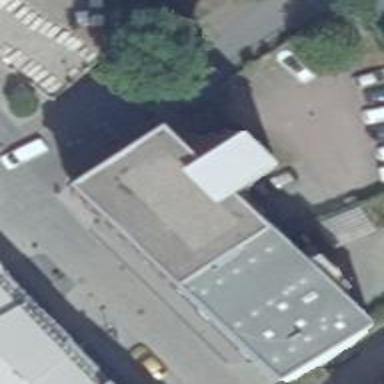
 colored in tan. The building itself is wheat-colored."